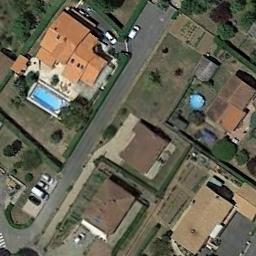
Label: medium_residential